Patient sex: M
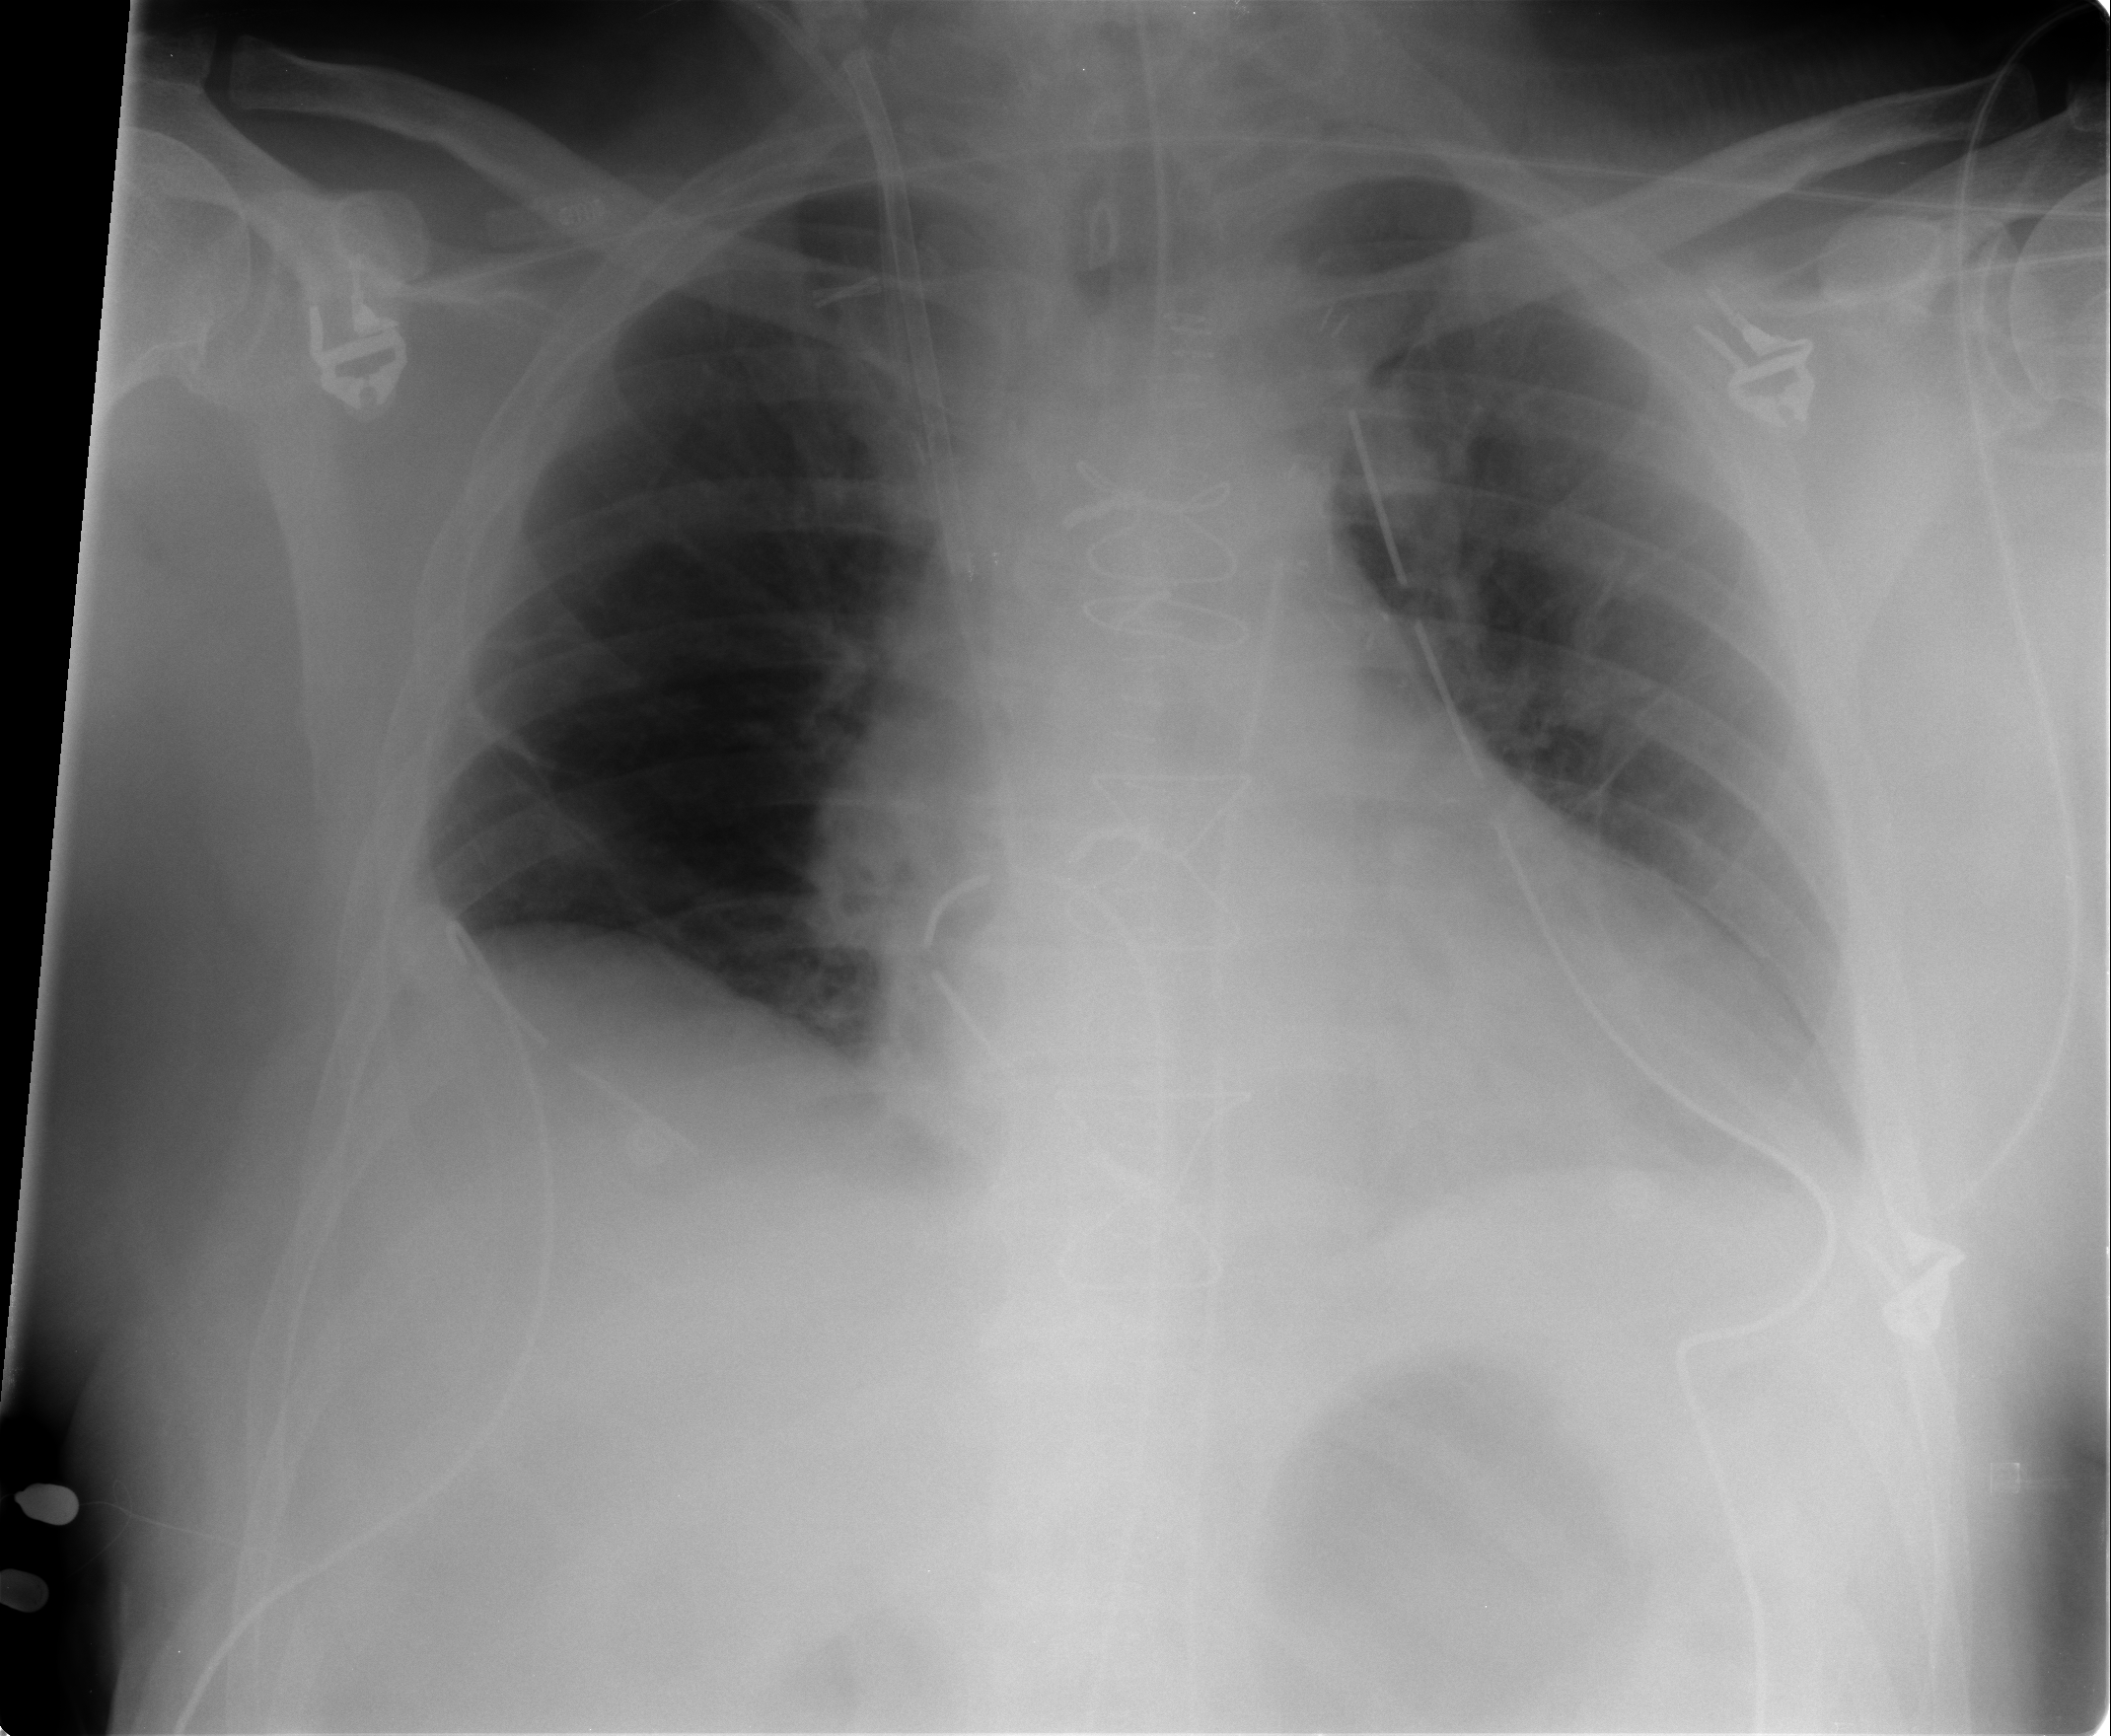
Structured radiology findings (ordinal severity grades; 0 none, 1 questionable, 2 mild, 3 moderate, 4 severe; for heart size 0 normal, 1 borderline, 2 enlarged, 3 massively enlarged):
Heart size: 2
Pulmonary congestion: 2
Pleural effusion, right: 0
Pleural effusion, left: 0
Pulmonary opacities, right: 0
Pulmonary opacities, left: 0
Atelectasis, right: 0
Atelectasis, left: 0